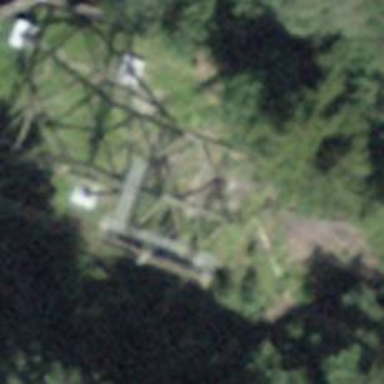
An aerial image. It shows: Pylon used for aerialway.